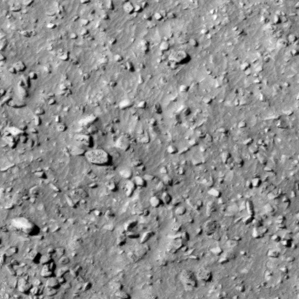
Label: non_frost